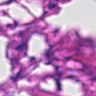
Metastatic tissue present: no